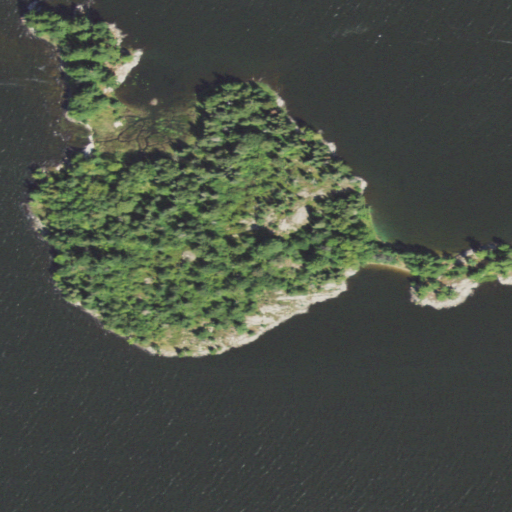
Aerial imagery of island in Minnesota named Freedom Island containing open water, mixed forest, shrub, and deciduous forest